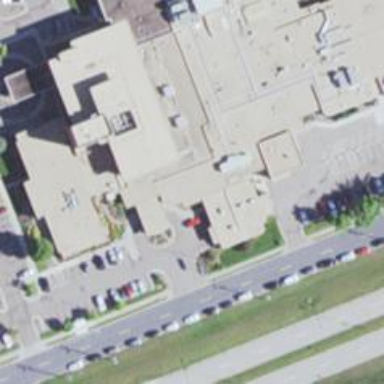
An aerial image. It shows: Entrance designated for emergency wards.